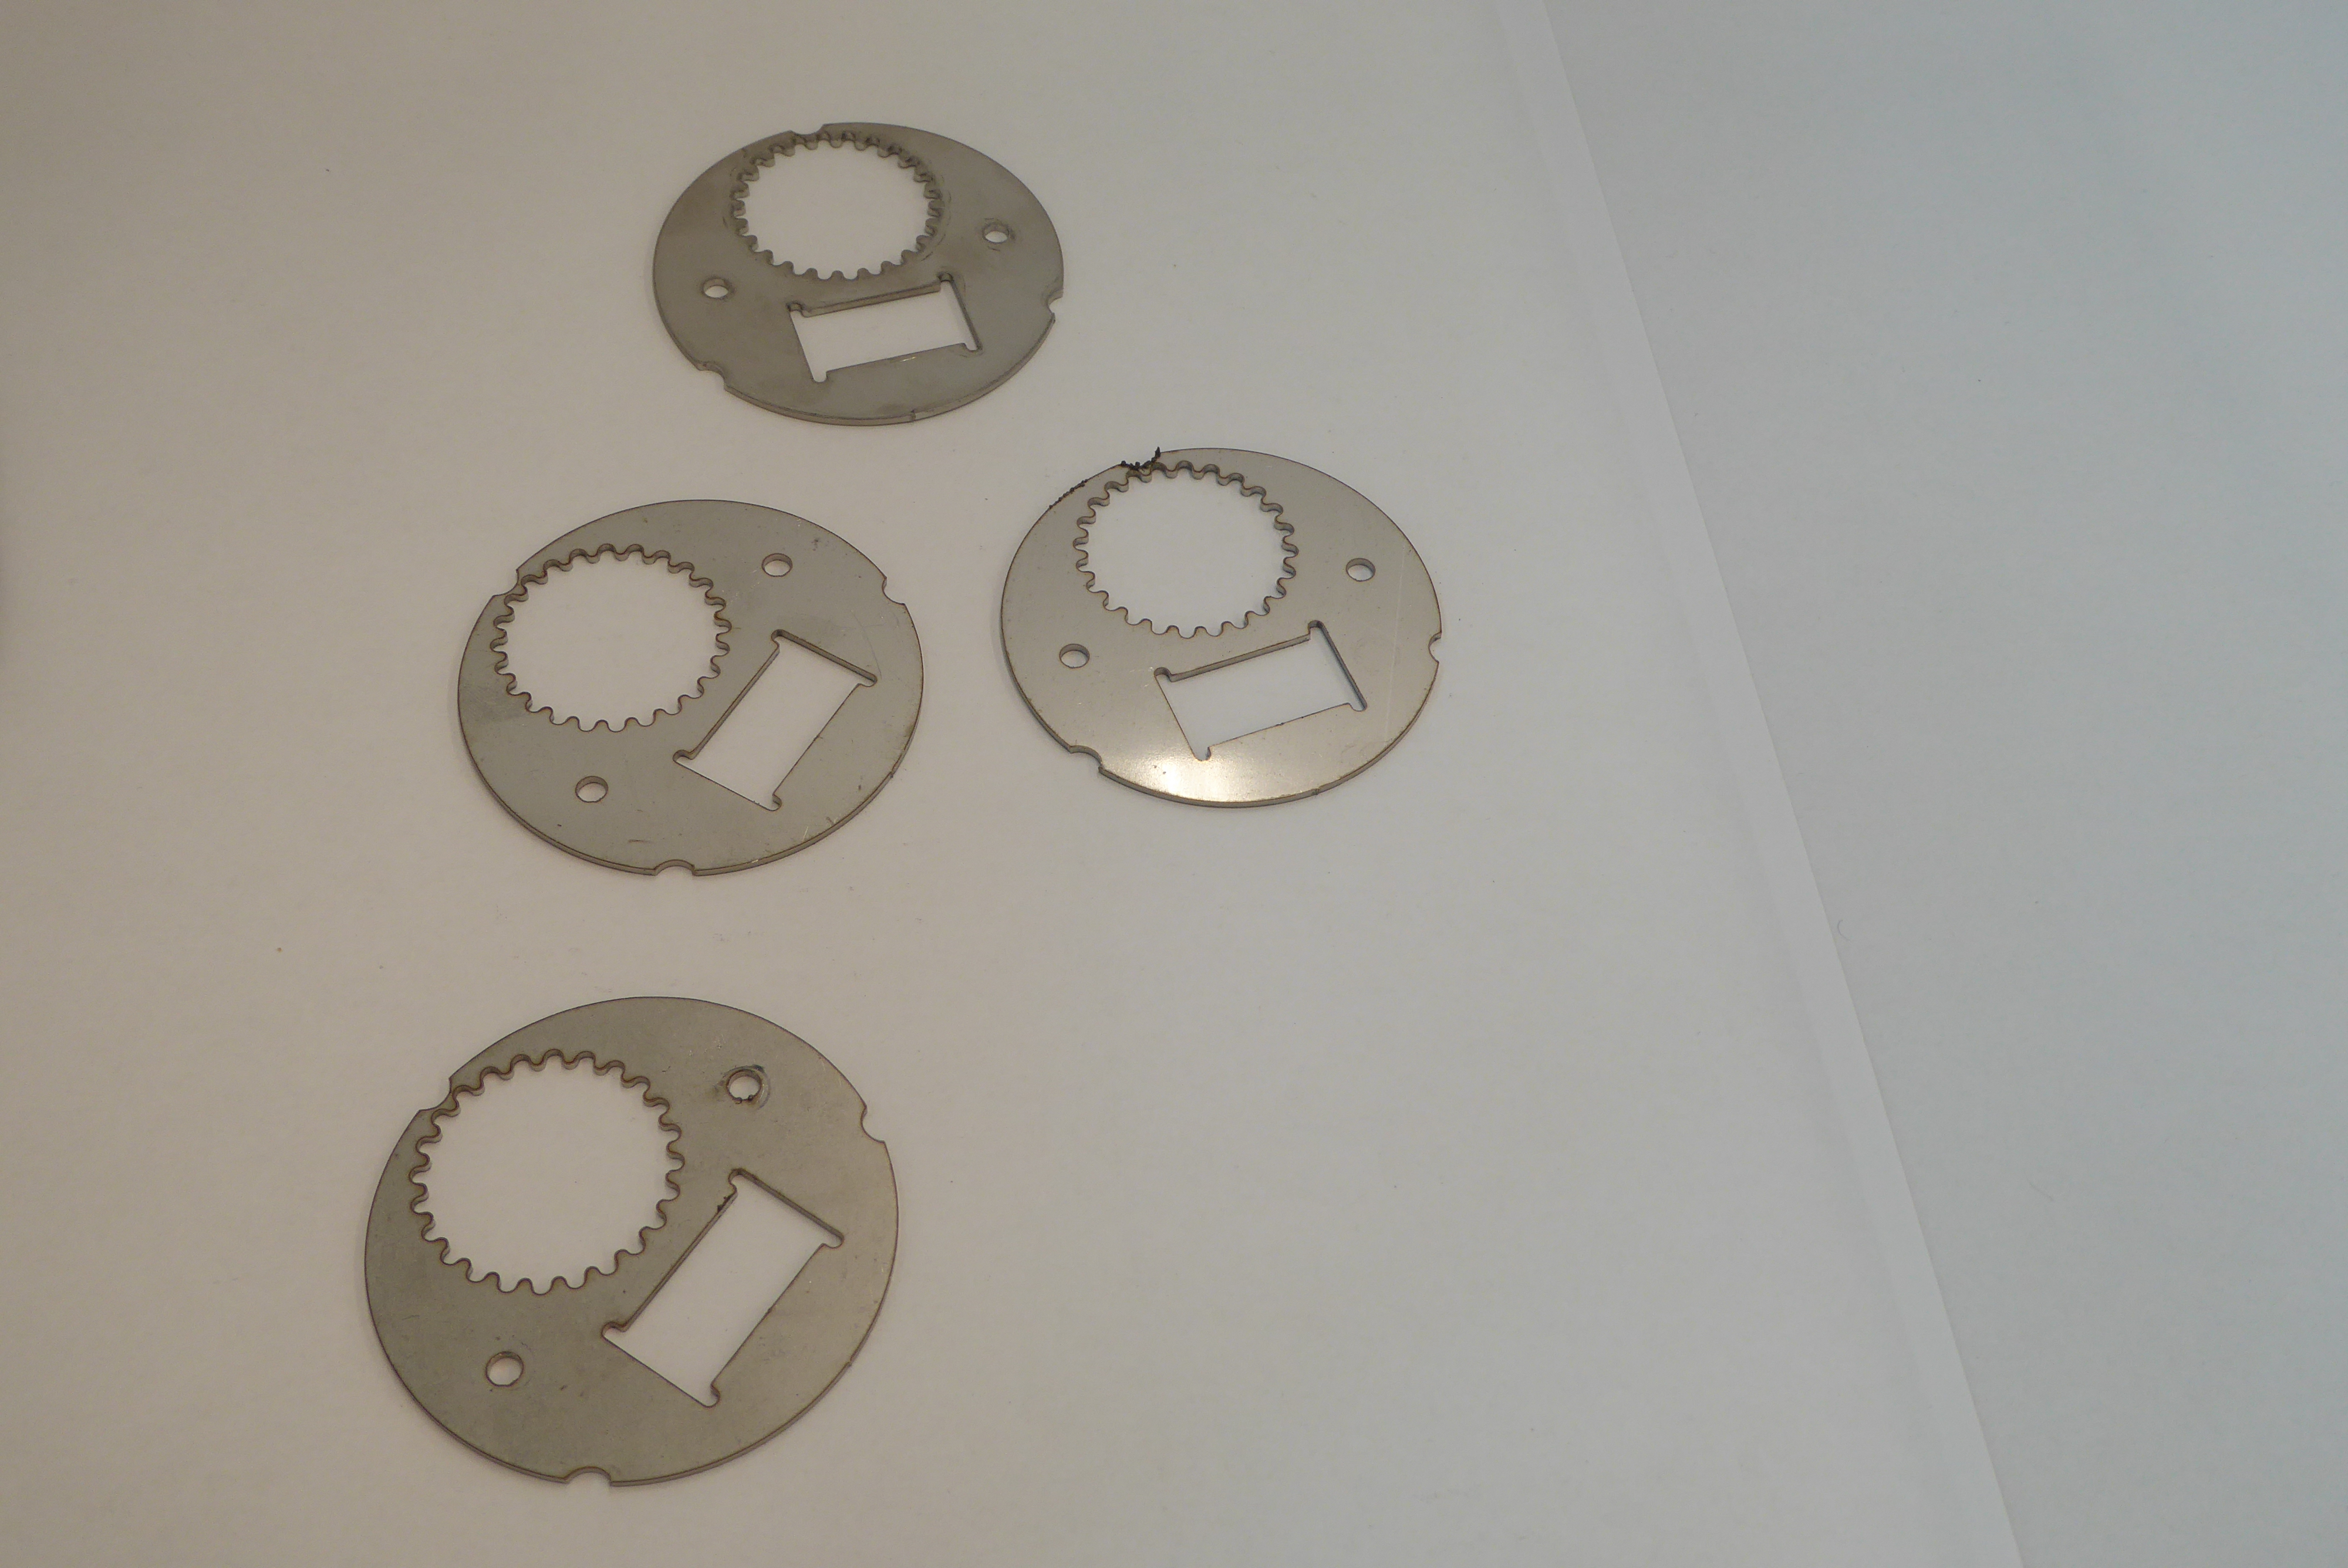
Label: Bottle Opener - Inlay